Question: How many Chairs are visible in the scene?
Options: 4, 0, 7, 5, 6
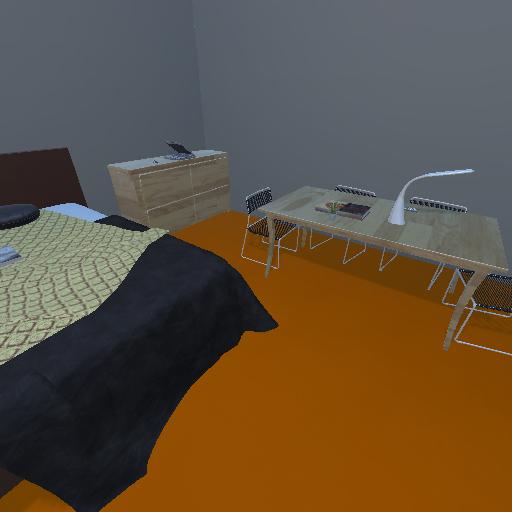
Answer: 4